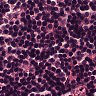
Metastatic tissue present: no